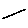
Label: line